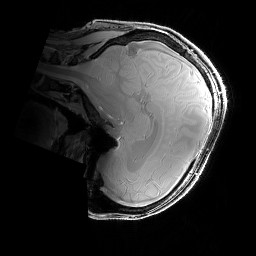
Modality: PDw
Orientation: sagittal
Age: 29
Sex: male
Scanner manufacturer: siemens
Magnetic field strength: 6.98 T
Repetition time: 1.3 s
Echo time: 0.00231 s